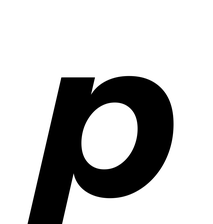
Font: InstrumentSans-Italic_Bold_Italic